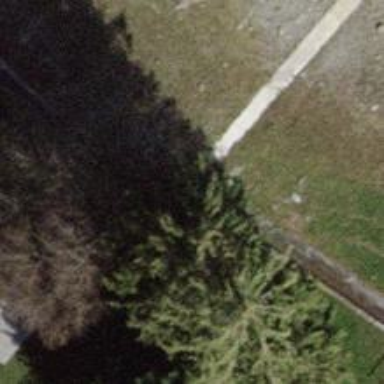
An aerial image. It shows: Single tag "natural: tree."